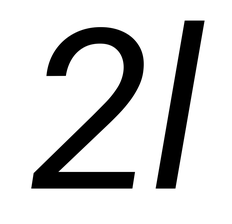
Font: Roboto-Italic_Italic